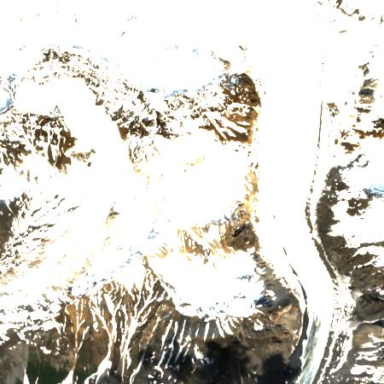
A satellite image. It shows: Stunning view of glacier.